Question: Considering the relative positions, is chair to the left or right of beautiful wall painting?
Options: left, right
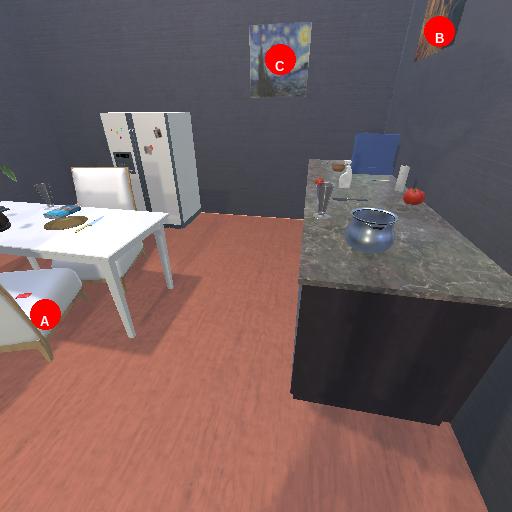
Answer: left